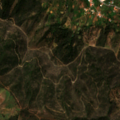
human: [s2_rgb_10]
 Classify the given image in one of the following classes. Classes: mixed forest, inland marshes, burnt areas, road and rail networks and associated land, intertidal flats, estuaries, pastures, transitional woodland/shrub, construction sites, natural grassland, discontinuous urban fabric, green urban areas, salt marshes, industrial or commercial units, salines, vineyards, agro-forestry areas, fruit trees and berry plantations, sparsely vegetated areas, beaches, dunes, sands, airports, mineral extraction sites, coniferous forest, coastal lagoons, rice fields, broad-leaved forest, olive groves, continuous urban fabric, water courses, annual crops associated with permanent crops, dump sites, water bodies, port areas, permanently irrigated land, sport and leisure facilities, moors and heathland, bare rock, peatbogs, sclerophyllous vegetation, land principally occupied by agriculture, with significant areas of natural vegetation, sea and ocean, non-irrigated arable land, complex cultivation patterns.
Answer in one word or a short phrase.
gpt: non-irrigated arable land, annual crops associated with permanent crops, land principally occupied by agriculture, with significant areas of natural vegetation, broad-leaved forest, sclerophyllous vegetation, transitional woodland/shrub